Question: I installed joomla 1.7(window/xampp/php 5.3) and my current template is beez_20. I have to override the pagination.php and to do so I copied the pagination.php from
'''
\libraries\joomla\html
'''
to
' emplateseez_20\html'. When I reload the home page, I am getting a broken template as in the following picture.

I get the normal page when I remove the pagination.php from the html folder. I believe this is the correct method to override the pagination.php
what is missing ? need to change any configuration ? please post your comments
Thanks in advance
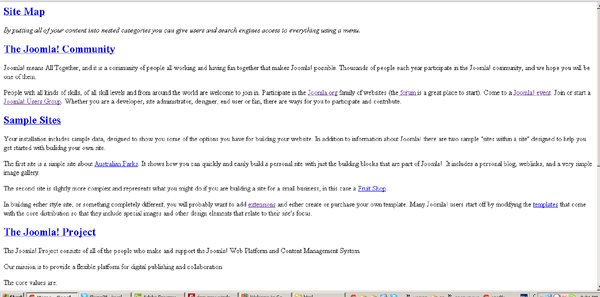
Answer: I do belive this is the correct way to do it...
Here is a pagnation.php for you to try with (works for me):
'''
<?php
// no direct access
defined('_JEXEC') or die('Restricted access');
/**
* This is a file to add template specific chrome to pagination rendering.
*
* pagination_list_footer
* Input variable $list is an array with offsets:
* $list[limit] : int
* $list[limitstart] : int
* $list[total] : int
* $list[limitfield] : string
* $list[pagescounter] : string
* $list[pageslinks] : string
*
* pagination_list_render
* Input variable $list is an array with offsets:
* $list[all]
* [data] : string
* [active] : boolean
* $list[start]
* [data] : string
* [active] : boolean
* $list[previous]
* [data] : string
* [active] : boolean
* $list[next]
* [data] : string
* [active] : boolean
* $list[end]
* [data] : string
* [active] : boolean
* $list[pages]
* [{PAGE}][data] : string
* [{PAGE}][active] : boolean
*
* pagination_item_active
* Input variable $item is an object with fields:
* $item->base : integer
* $item->link : string
* $item->text : string
*
* pagination_item_inactive
* Input variable $item is an object with fields:
* $item->base : integer
* $item->link : string
* $item->text : string
*
* This gives template designers ultimate control over how pagination is rendered.
*
* NOTE: If you override pagination_item_active OR pagination_item_inactive you MUST override them both
*/
function pagination_list_footer($list)
{
// Initialize variables
$lang =& JFactory::getLanguage();
$html = "<div class="list-footer">
";
if ($lang->isRTL())
{
$html .= "
<div class="counter">".$list['pagescounter']."</div>";
$html .= $list['pageslinks'];
$html .= "
<div class="limit">".JText::_('Display Num').$list['limitfield']."</div>";
}
else
{
$html .= "
<div class="limit">".JText::_('Display Num').$list['limitfield']."</div>";
$html .= $list['pageslinks'];
$html .= "
<div class="counter">".$list['pagescounter']."</div>";
}
$html .= "
<input type="hidden" name="limitstart" value="".$list['limitstart']."" />";
$html .= "
</div>";
return $html;
}
function pagination_list_render($list)
{
// Initialize variables
$lang =& JFactory::getLanguage();
$html = "<div class="pagination"><ul>";
// Reverse output rendering for right-to-left display
if($lang->isRTL())
{
$html .= "<li class="pagination-start">".$list['start']['data']."</li>";
$html .= "<li class="pagination-prev">".$list['previous']['data']."</li>";
$list['pages'] = array_reverse( $list['pages'] );
foreach( $list['pages'] as $page ) {
if($page['data']['active']) {
// $html .= '<strong>';
}
$html .= "<li>".$page['data']."</li>";
if($page['data']['active']) {
// $html .= '</strong>';
}
}
$html .= "<li class="pagination-next">".$list['next']['data']."</li>";
$html .= "<li class="pagination-end">".$list['end']['data']."</li>";
// $html .= '&#171;';
}
else
{
foreach( $list['pages'] as $page )
{
if($page['data']['active']) {
// $html .= '<strong>';
}
$html .= "<li>".$page['data']."</li>";
if($page['data']['active']) {
// $html .= '</strong>';
}
}
}
$html .= "</ul></div>";
return $html;
}
?>
'''